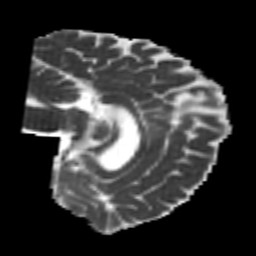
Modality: MD
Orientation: sagittal
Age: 26
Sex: male
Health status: healthy
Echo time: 0.074 s